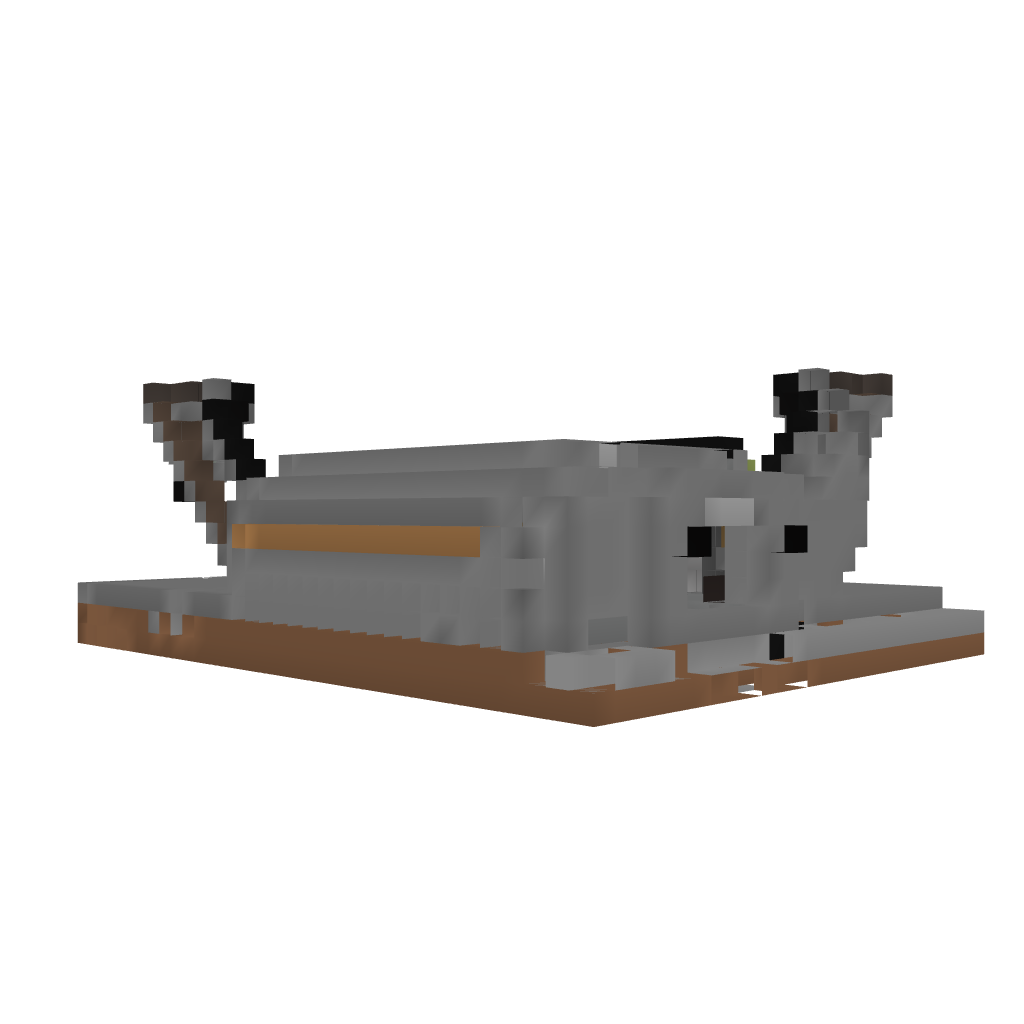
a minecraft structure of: Autocuiseur